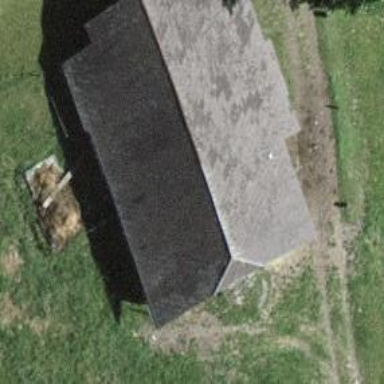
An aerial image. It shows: Rural barn.